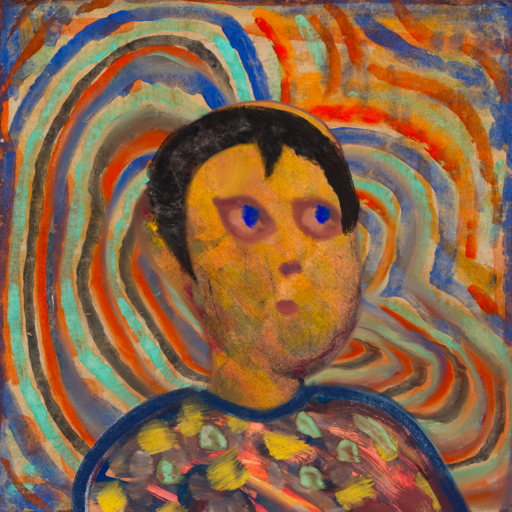
Background: Sisters, Head And Neck Side: Gypsy_Mother, Face Side: Mother_And_Son_Mother, Bust: Mother_And_Son_Mother, Hair Side: Roy_Bahadur, Head Accessory: Blank, Second Necklace: Blank, Necklace: Blank, Baby: Blank